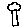
Label: tree